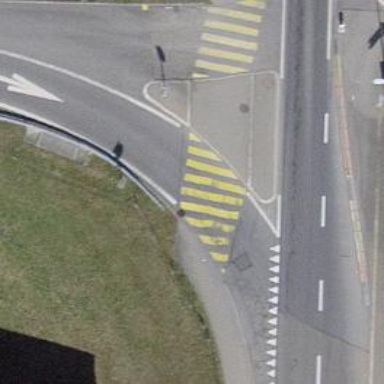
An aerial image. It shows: Kerb barrier.